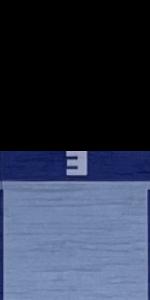
Label: Empty